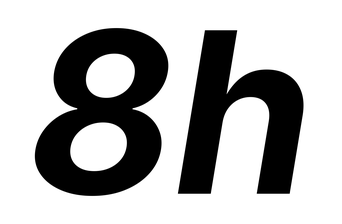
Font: Inter-Italic_Bold_Italic